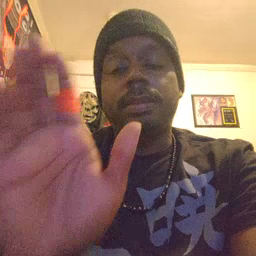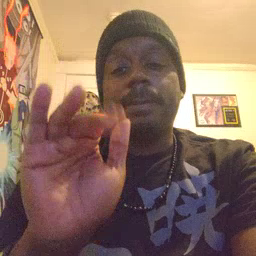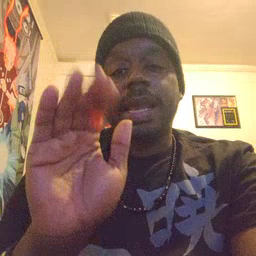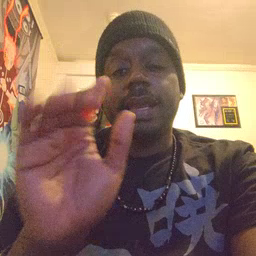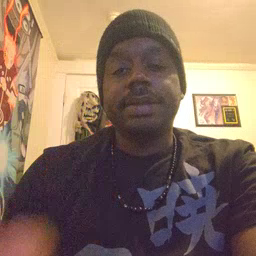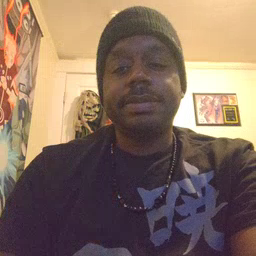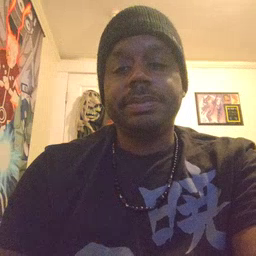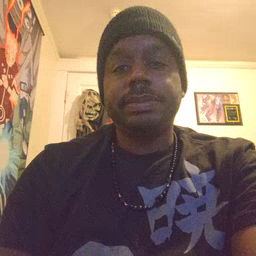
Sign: bye